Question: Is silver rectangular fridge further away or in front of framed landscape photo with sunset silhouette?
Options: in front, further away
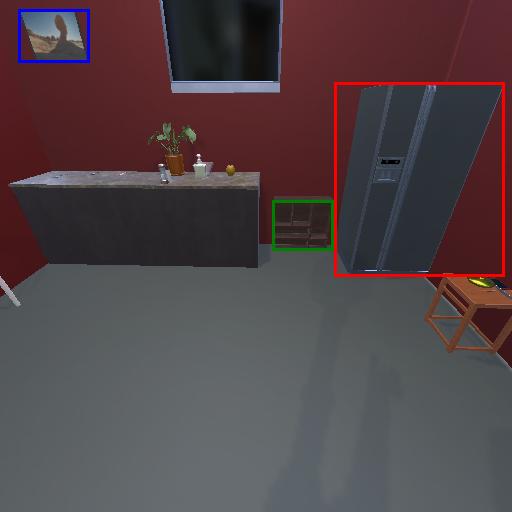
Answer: in front